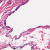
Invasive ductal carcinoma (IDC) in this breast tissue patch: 0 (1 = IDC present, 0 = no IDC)